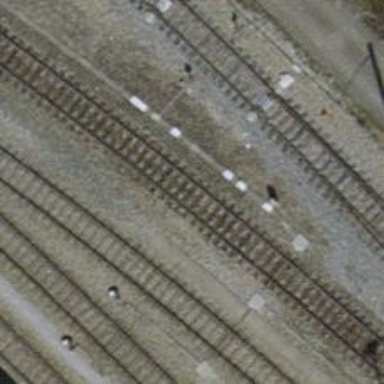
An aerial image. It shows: Rail yard with electrified contact lines for the railway.